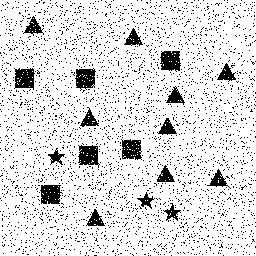
Squares: 6
Triangles: 9
Stars: 3
Total shapes: 18